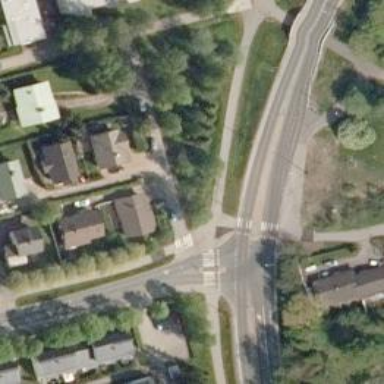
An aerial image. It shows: Road with "give way" sign.